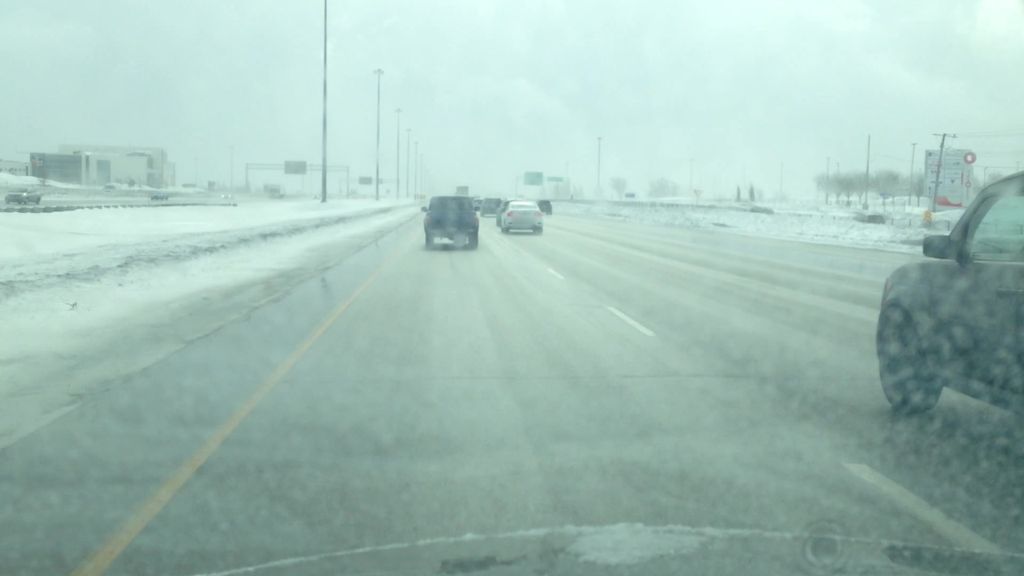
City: montreal